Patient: sex M, age 64
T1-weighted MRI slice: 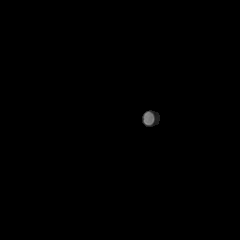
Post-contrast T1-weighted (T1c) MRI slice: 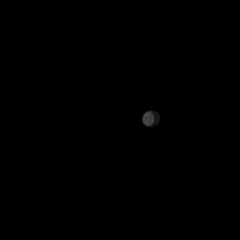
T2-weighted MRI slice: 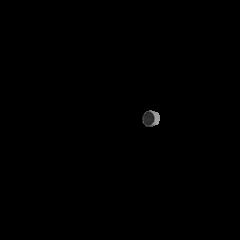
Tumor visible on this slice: no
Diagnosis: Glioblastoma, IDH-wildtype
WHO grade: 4